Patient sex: M
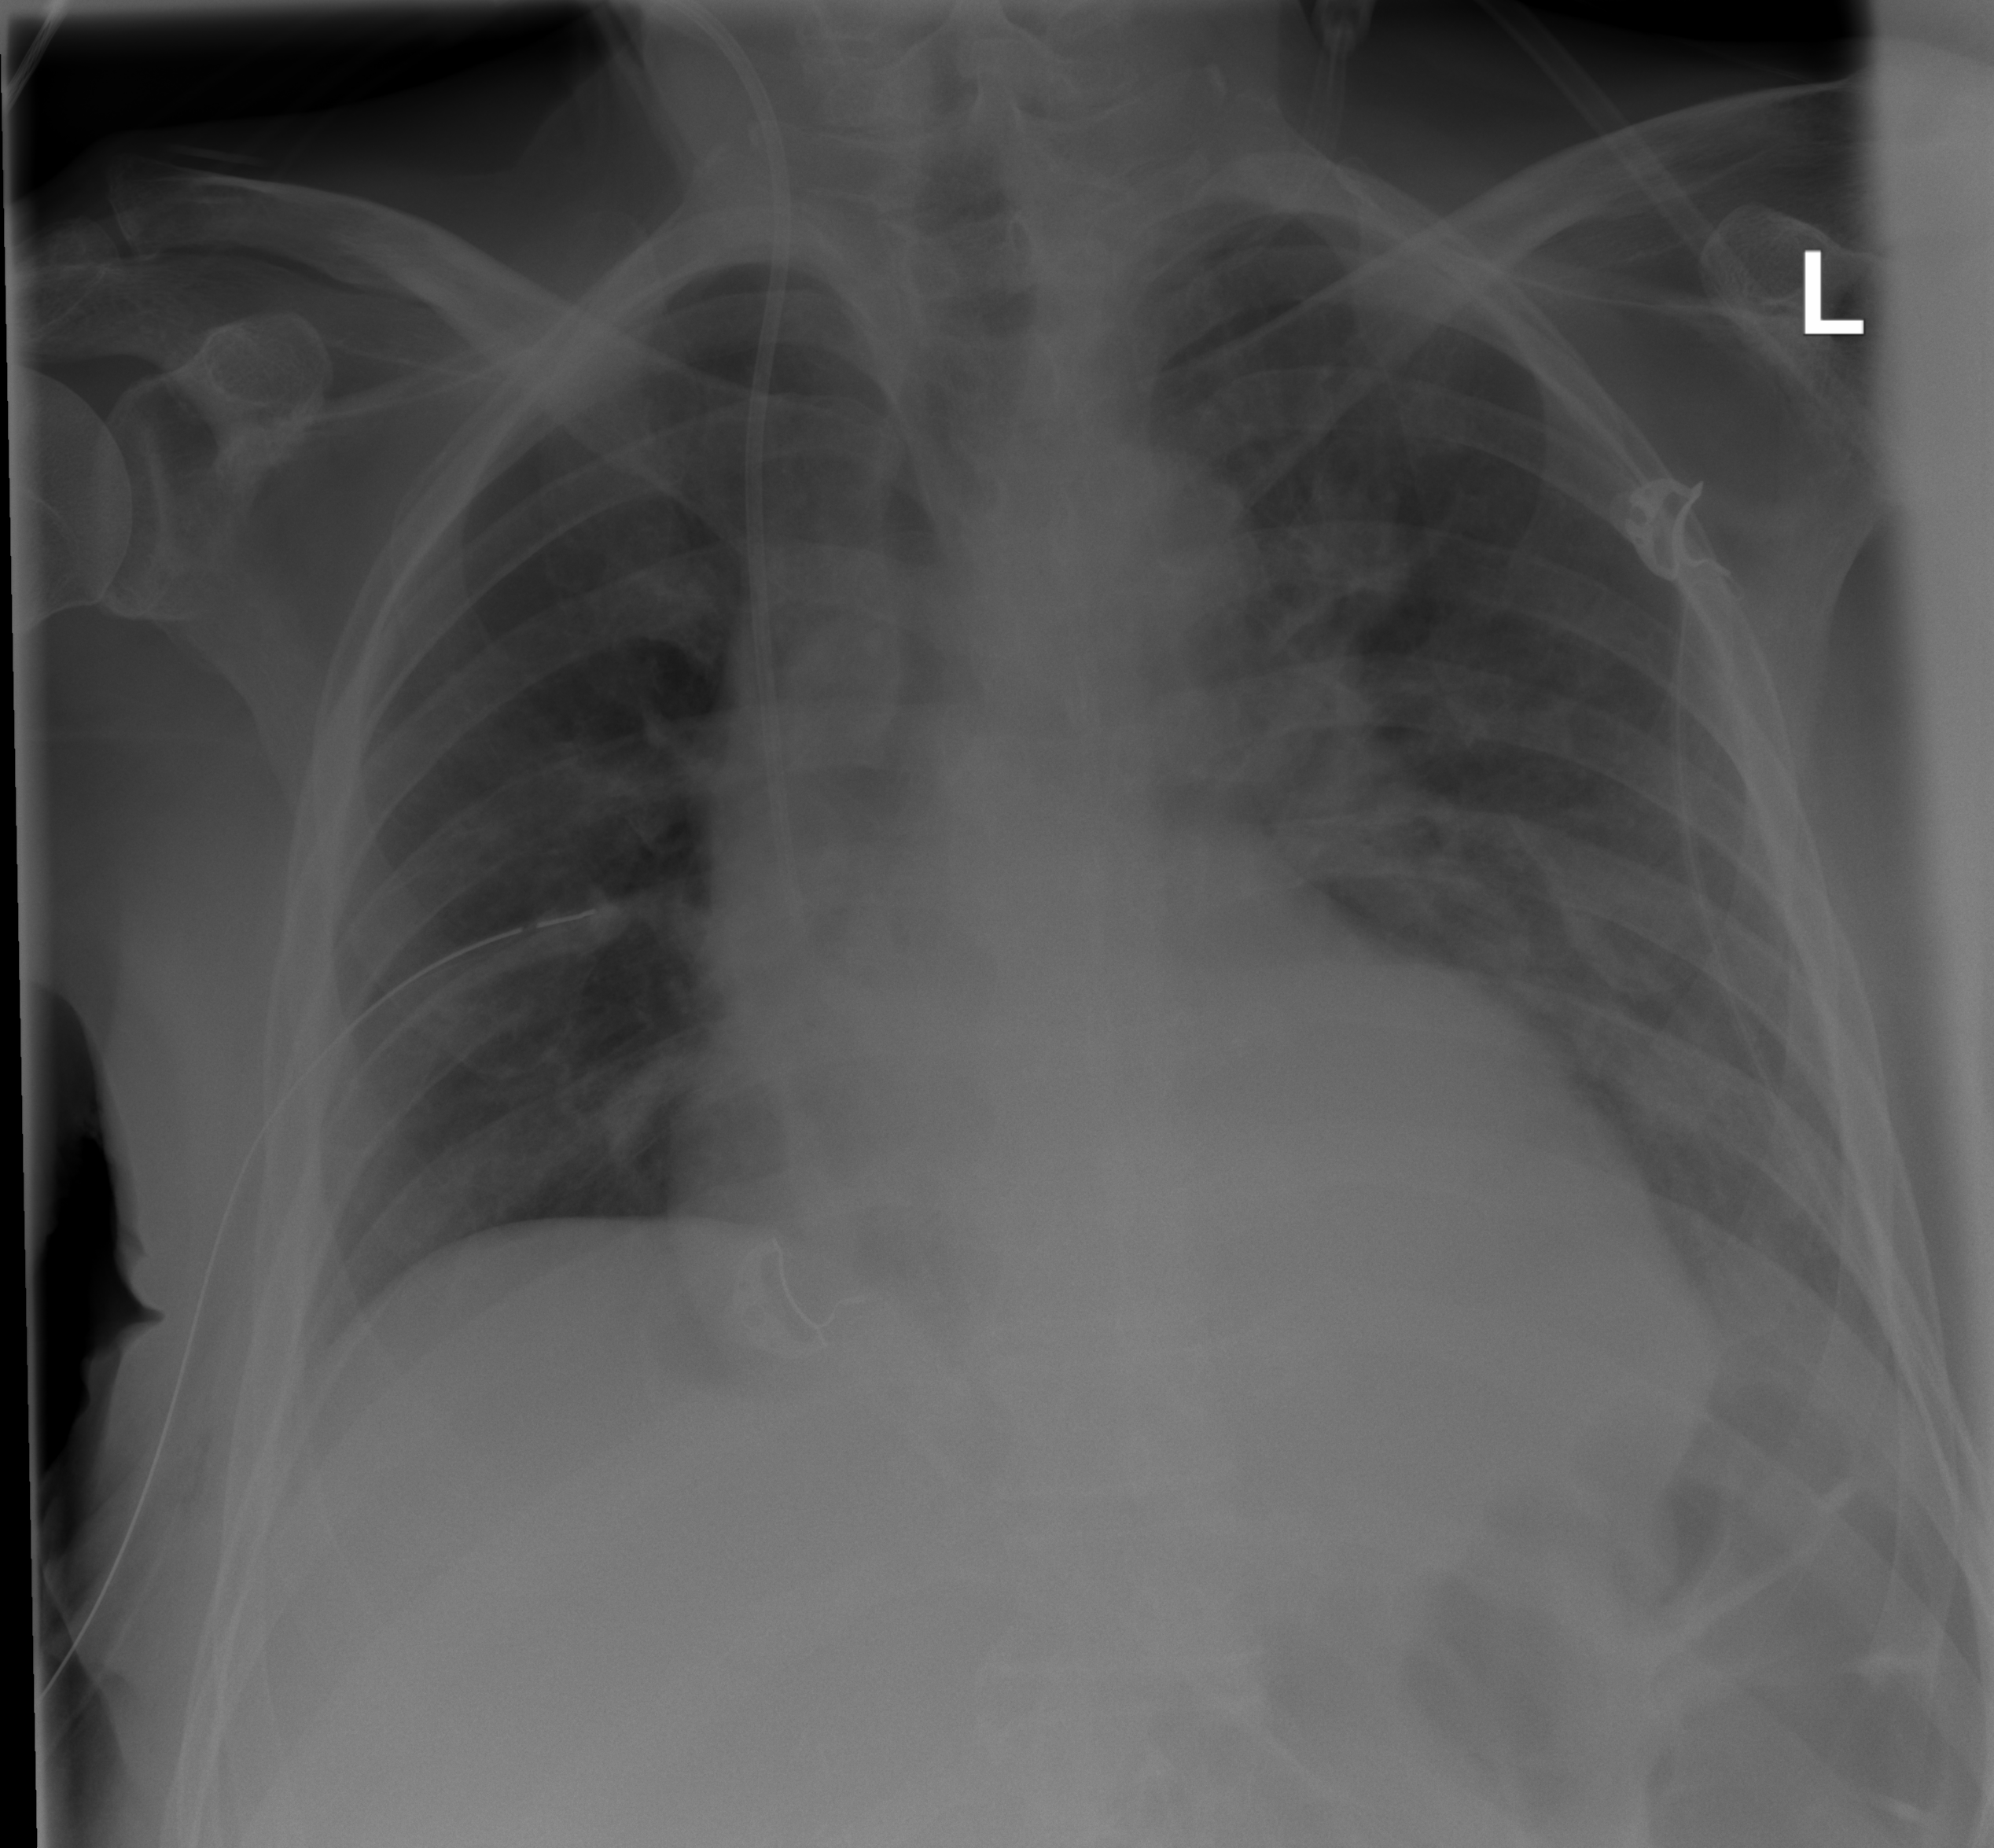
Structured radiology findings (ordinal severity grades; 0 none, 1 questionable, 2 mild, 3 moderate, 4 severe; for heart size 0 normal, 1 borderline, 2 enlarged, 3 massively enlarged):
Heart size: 2
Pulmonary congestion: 2
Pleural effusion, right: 0
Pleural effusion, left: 0
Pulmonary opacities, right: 0
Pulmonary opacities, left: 0
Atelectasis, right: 0
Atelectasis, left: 0